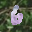
Label: 6